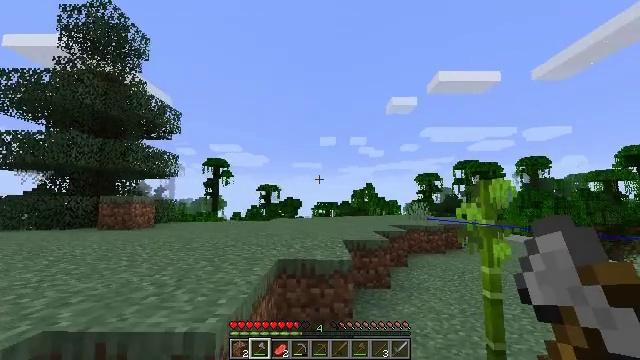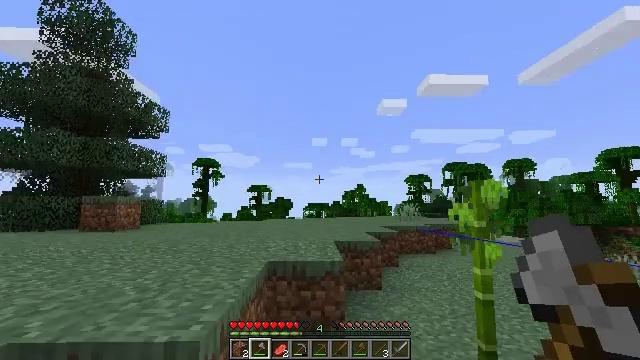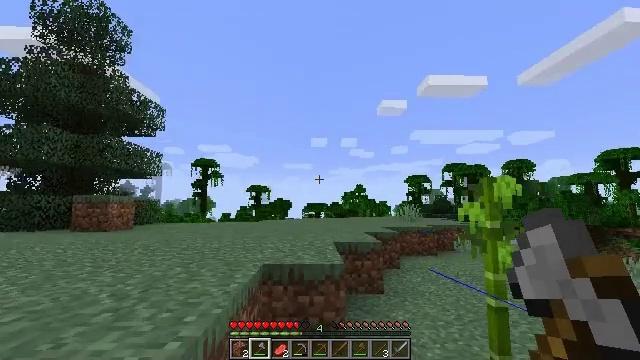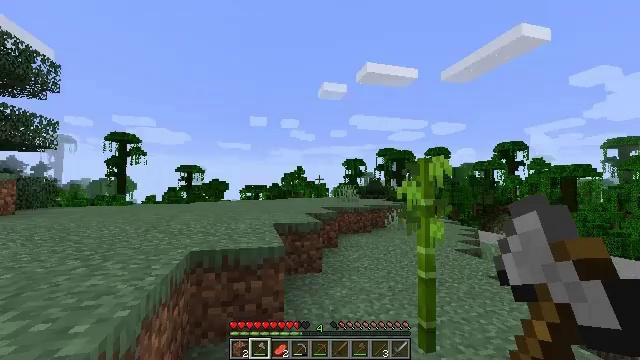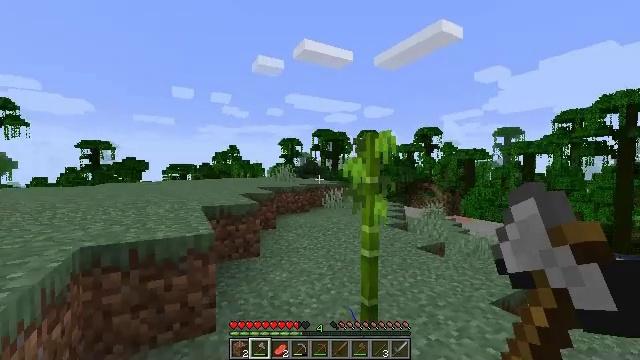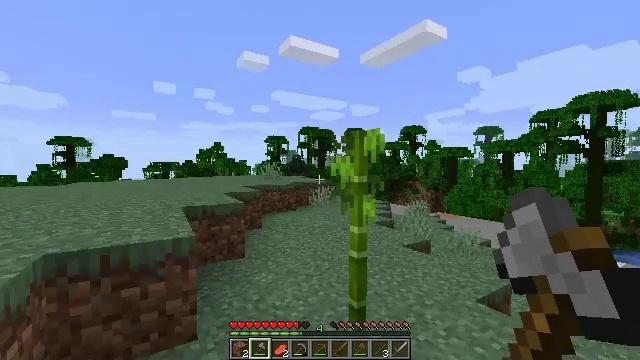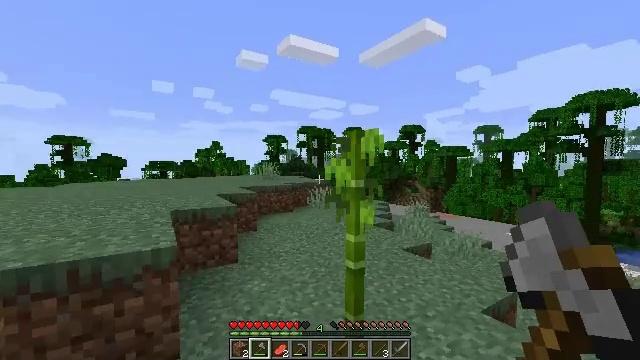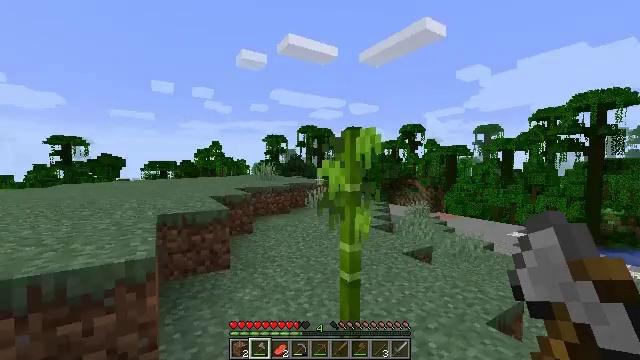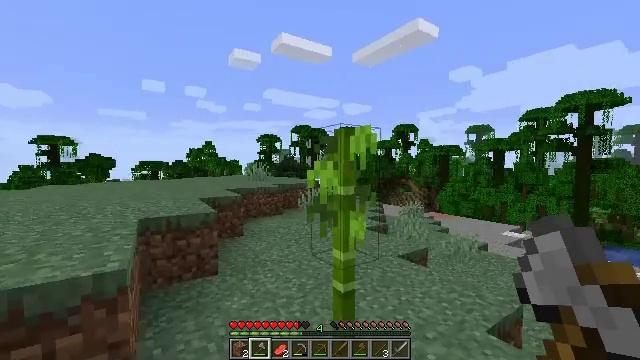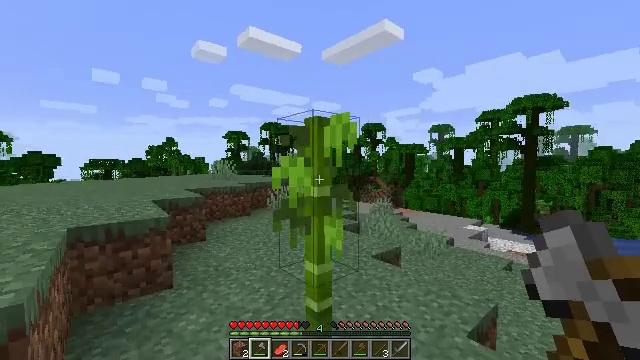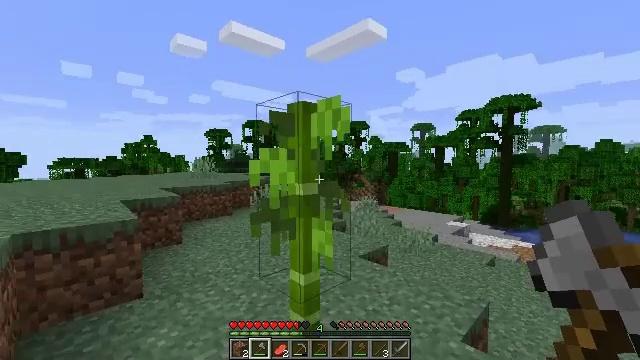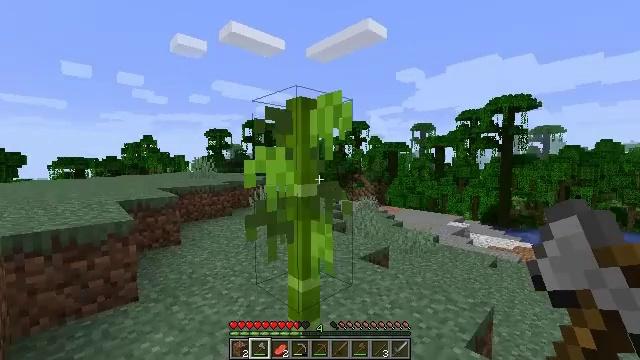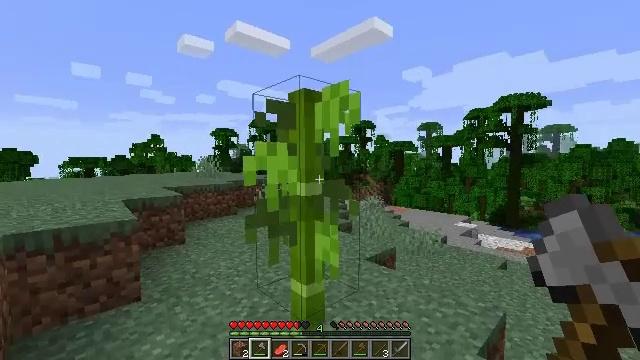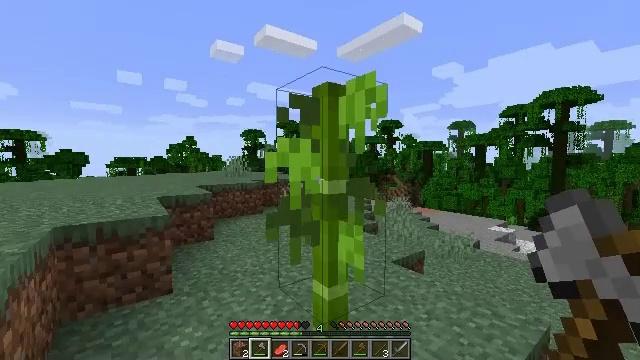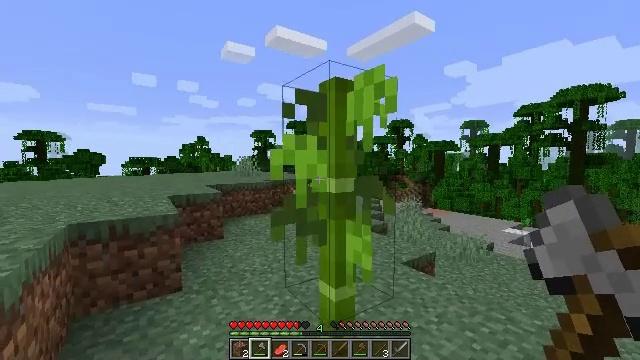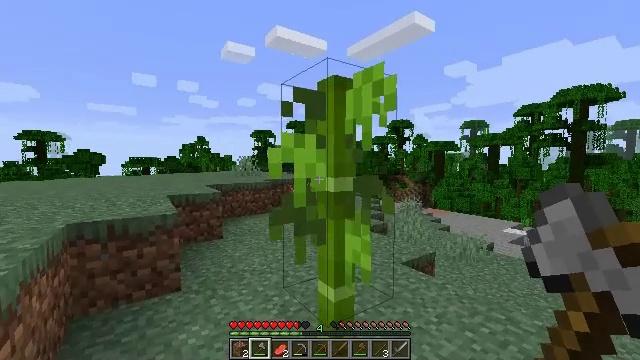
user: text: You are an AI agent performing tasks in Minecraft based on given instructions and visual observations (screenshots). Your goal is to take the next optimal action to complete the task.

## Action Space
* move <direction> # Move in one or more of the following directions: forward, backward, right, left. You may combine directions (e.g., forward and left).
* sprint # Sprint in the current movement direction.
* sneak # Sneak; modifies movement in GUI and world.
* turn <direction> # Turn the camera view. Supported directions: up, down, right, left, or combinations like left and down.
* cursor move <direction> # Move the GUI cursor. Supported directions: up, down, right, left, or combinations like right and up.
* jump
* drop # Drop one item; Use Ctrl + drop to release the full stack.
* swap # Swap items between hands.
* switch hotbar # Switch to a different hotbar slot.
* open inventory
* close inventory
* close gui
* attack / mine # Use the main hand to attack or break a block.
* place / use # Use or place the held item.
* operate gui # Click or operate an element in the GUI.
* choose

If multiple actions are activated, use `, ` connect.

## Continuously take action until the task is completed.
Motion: motion action
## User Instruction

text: Mine bamboo with your hand.
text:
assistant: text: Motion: move forward, turn right
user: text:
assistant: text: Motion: move forward
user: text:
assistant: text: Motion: move forward, turn right and down
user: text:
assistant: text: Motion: move forward, turn right and down
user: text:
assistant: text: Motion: move forward and move right, turn right
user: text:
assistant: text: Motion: move forward and move right
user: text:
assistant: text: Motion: move forward
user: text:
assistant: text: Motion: move forward, turn right
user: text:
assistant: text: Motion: move forward, turn right
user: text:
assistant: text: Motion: move forward, turn right
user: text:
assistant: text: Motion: no_op
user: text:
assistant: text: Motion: turn left
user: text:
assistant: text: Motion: turn left
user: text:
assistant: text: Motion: turn left
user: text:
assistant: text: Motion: no_op
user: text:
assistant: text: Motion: no_op
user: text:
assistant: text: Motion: attack / mine
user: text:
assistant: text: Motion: attack / mine
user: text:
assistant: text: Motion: attack / mine
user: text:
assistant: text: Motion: attack / mine
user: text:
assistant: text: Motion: attack / mine
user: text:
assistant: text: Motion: attack / mine
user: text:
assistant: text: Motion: attack / mine
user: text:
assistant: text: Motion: attack / mine
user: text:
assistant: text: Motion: attack / mine
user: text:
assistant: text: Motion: attack / mine
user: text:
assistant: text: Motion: attack / mine
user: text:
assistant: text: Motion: attack / mine
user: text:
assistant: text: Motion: attack / mine
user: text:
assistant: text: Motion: attack / mine